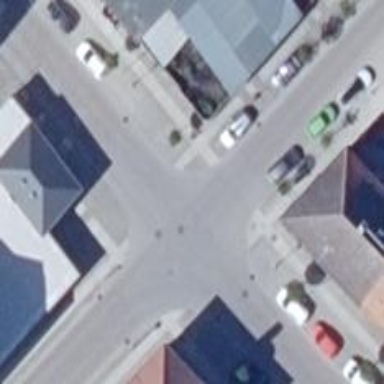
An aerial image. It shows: Residential road with sidewalks on both sides.